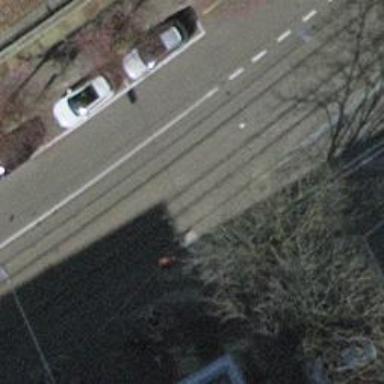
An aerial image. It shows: Parking lane for vehicles.